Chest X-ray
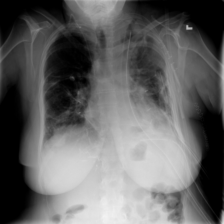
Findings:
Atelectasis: negative
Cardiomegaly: negative
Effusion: negative
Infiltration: positive
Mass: negative
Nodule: negative
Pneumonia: negative
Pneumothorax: negative
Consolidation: negative
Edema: negative
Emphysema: negative
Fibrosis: negative
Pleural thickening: negative
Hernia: negative